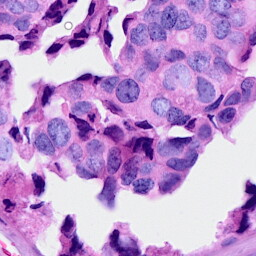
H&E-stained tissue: Breast